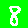
Digit: 8